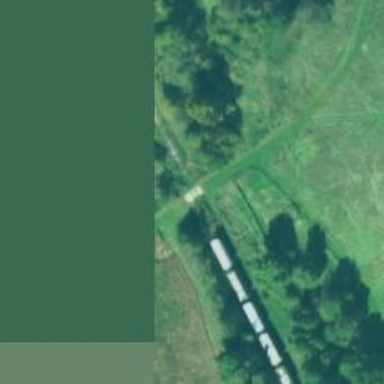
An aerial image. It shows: Railway level crossing.